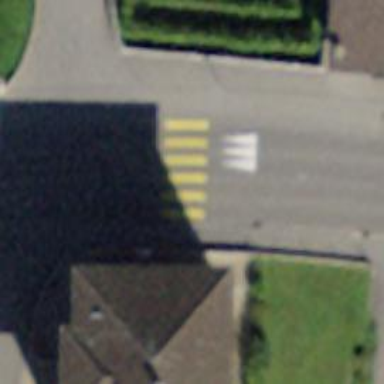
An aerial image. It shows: Uncontrolled road crossing with markings.